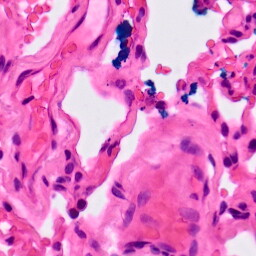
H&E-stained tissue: Lung